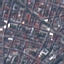
Land use / land cover: Residential